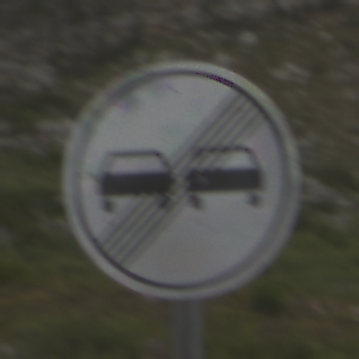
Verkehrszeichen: EndeUeberholverbot
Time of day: Midday
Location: Outdoor (Nature)
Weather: Overcast
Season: NotSpecified
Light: Natural